Question: How can I make the corners in the form cut at an angle?
Maybe something do with Viewbox?

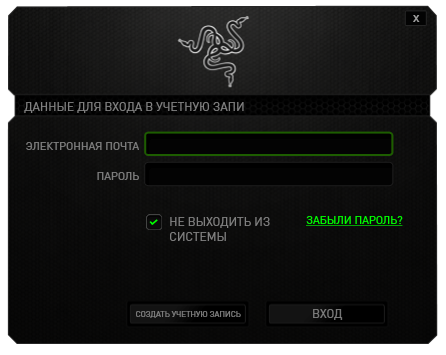
Answer: This is a wee bit clunky and has some caveats, but it does pretty much what you're asking for. It's just a transparent Window containing a Border. The Border has a Clip mask applied to it that knocks 20 x 20 x 20 pixel sided triangles off the corners. If you wanted to include the 'trenches' at the sides of the above image all you need to do is add a few more LineSegments to the Border's PathFigure.
You can't currently resize the Window. If you did implement resizing, you'd need to hook into the SizeChanged event of the Border to dynamically change the co-ordinates of the Border's clipping path in codebehind.
The Window has no maximise/minimise/close controls. You'd need to implement these yourself. Shouldn't be too big a job.
'''
<Window x:Class="MvvmLight4.MainWindow"
xmlns="http://schemas.microsoft.com/winfx/2006/xaml/presentation"
xmlns:x="http://schemas.microsoft.com/winfx/2006/xaml"
xmlns:d="http://schemas.microsoft.com/expression/blend/2008"
xmlns:ignore="http://www.ignore.com"
xmlns:mc="http://schemas.openxmlformats.org/markup-compatibility/2006"
Width="1024"
Height="768"
AllowsTransparency="True"
Background="Transparent"
WindowStartupLocation="CenterScreen"
WindowStyle="None"
mc:Ignorable="d ignore"
x:Name="myWindow">
<Border Background="Black">
<Border.Clip>
<PathGeometry>
<PathFigure StartPoint="0,0">
<LineSegment Point="20,0" />
<LineSegment Point="1004,0" />
<LineSegment Point="1024,20" />
<LineSegment Point="1024,748" />
<LineSegment Point="1004,768" />
<LineSegment Point="20,768" />
<LineSegment Point="0,748" />
<LineSegment Point="0,20" />
<LineSegment Point="20,0" />
</PathFigure>
</PathGeometry>
</Border.Clip>
<!-- All of your everything else needs to go inside the border -->
</Border>
</Window>
'''